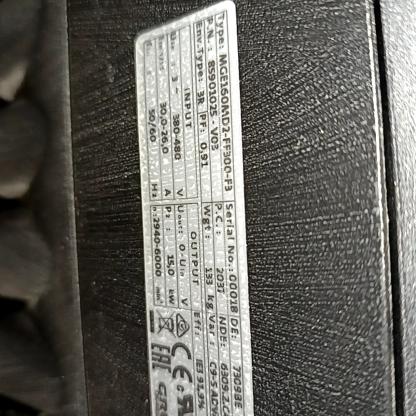
Klasa: tabliczka-znamionowa